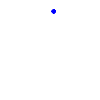
Particle: kaon